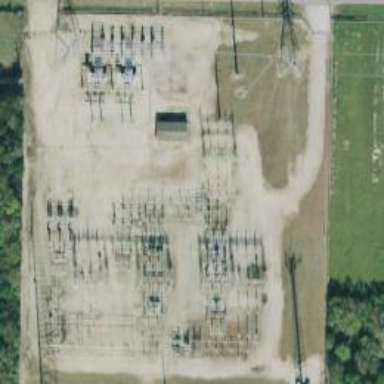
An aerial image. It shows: Switch used for power control.